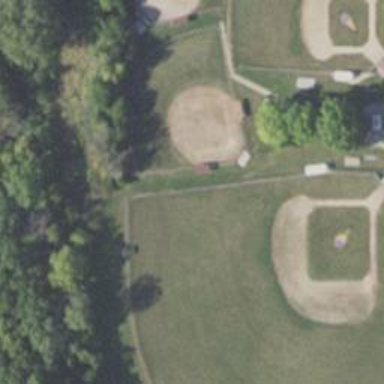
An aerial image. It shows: Softball pitch for leisure sports.